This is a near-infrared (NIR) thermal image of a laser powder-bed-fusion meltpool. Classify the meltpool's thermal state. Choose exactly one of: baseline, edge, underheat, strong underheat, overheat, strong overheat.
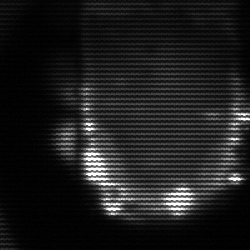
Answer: baseline